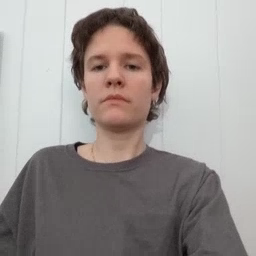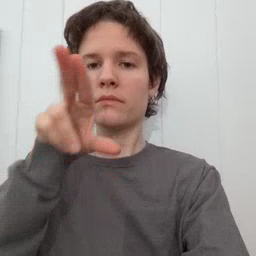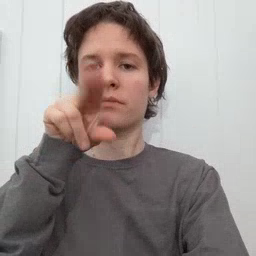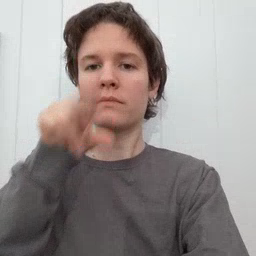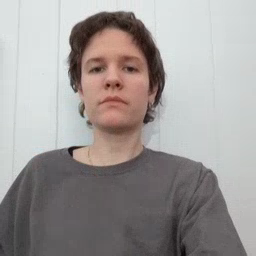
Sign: duck